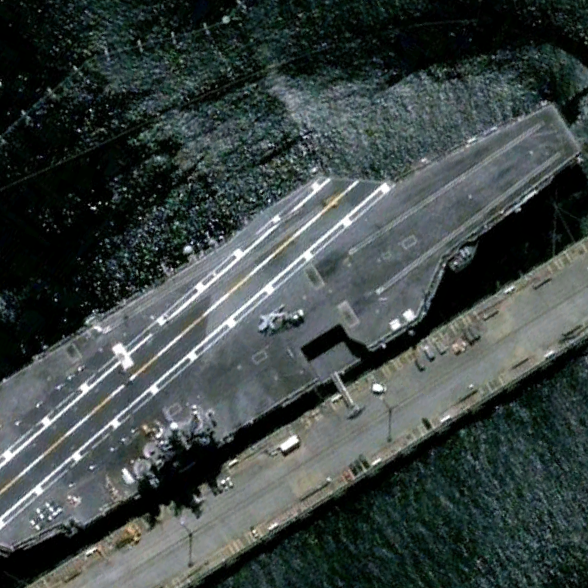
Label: Nimitz-class_aircraft_carrier